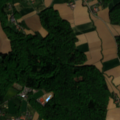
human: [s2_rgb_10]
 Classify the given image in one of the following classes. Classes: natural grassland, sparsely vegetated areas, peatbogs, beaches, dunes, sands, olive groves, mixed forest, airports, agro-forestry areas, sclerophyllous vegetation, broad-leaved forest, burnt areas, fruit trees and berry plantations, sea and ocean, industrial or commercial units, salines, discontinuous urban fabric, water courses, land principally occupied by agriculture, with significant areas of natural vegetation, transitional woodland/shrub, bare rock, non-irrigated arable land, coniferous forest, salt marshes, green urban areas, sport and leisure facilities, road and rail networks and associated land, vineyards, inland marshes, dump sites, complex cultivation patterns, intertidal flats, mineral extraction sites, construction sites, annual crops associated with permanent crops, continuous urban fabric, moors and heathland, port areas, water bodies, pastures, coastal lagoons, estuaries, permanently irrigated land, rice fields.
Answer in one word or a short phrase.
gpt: discontinuous urban fabric, non-irrigated arable land, complex cultivation patterns, broad-leaved forest